Question: I 'm beginner in sencha touch 2 and i need to call webservice.The code of web service is:
'''
public function loginAction()
{
$request = $this->getRequest();
$username = $request->request->get('username');
$password= $request->request->get('password');
$success=false;
$token="error";
$error="test";
$userManager = $this->get('fos_user.user_manager');
$user = $userManager->findUserBy(array('username' => $username));
if (! $user)
{
$token="username not exists";
$success=false;
}
else
{
$password_user=$user->getPassword();
$factory = $this->get('security.encoder_factory');
$encoder = $factory->getEncoder($user);
$password = $encoder->encodePassword($password, $user->getSalt());
if ($password!=$password_user)
{
$token="password incorrect";
$success=false;
}
else
{
$token="logged";
$success=true;
}
}
$info= array("token" => $token);
$res=array("success"=> $success);
$res = array("status"=> $res,
"resultat"=>$info
);
$serializer = $this->get('jms_serializer');
$response = $serializer->serialize($res,'json');
return new Response($response);
}
'''
and i make in project sencha a view: Login.js and a controller: Login.js. The problem is in calling the web service and the code in controller Login.js:
'''
Ext.define('Sample.controller.Login', {
extend: 'Ext.app.Controller',
config: {
refs: {
loginView: 'loginview',
mainMenuView: 'mainmenuview'
},
control: {
loginView: {
signInCommand: 'onSignInCommand'
},
mainMenuView: {
onSignOffCommand: 'onSignOffCommand'
}
}
},
// Session token
sessionToken: null,
// Transitions
getSlideLeftTransition: function () {
return { type: 'slide', direction: 'left' };
},
getSlideRightTransition: function () {
return { type: 'slide', direction: 'right' };
},
onSignInCommand: function (view, username, password) {
console.log('Username: ' + username + '
' + 'Password: ' + password);
var me = this,
loginView = me.getLoginView();
if (username.length === 0 || password.length === 0) {
loginView.showSignInFailedMessage('Please enter your username and password.');
return;
}
loginView.setMasked({
xtype: 'loadmask',
message: 'Signing In...'
});
Ext.Ajax.request({
url: 'http://localhost/dawinilastversion/web/app_dev.php/api/login',
method: 'post',
params: {
username: username,
password: password
},
success: function (response) {
var loginResponse = Ext.JSON.decode(response.responseText);
if (loginResponse.success === "true") {
// The server will send a token that can be used throughout the app to confirm that the user is authenticated.
me.sessionToken = loginResponse.sessionToken;
me.signInSuccess(); //Just simulating success.
} else {
me.signInFailure(loginResponse.message);
console.log('erreur.');
}
},
failure: function (response) {
me.sessionToken = null;
me.signInFailure('Login failed. Please try again later.');
}
});
},
signInSuccess: function () {
console.log('Signed in.');
var loginView = this.getLoginView();
mainMenuView = this.getMainMenuView();
loginView.setMasked(false);
Ext.Viewport.animateActiveItem(mainMenuView, this.getSlideLeftTransition());
},
singInFailure: function (message) {
var loginView = this.getLoginView();
loginView.showSignInFailedMessage(message);
loginView.setMasked(false);
},
onSignOffCommand: function () {
var me = this;
Ext.Ajax.request({
url: 'http://localhost/dawinilastversion/web/app_dev.php/api/login',
method: 'post',
params: {
sessionToken: me.sessionToken
},
success: function (response) {
// TODO: You need to handle this condition.
},
failure: function (response) {
// TODO: You need to handle this condition.
}
});
Ext.Viewport.animateActiveItem(this.getLoginView(), this.getSlideRightTransition());
}
});
'''
And the web service login work with success:
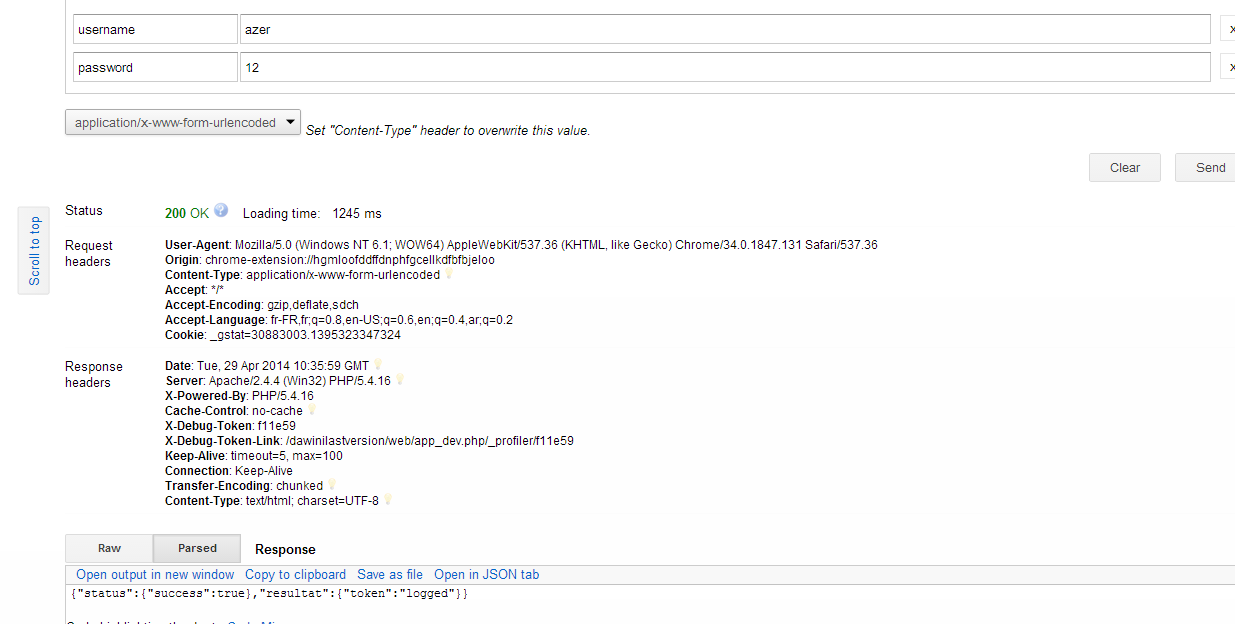
Answer: you need to go one step deeper into the JSON response:
'''
if (loginResponse.status.success === true)
'''
and check against the bool true not the string true